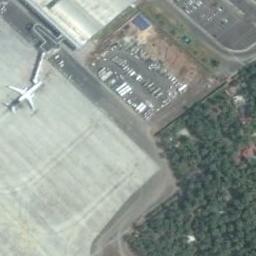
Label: airplane